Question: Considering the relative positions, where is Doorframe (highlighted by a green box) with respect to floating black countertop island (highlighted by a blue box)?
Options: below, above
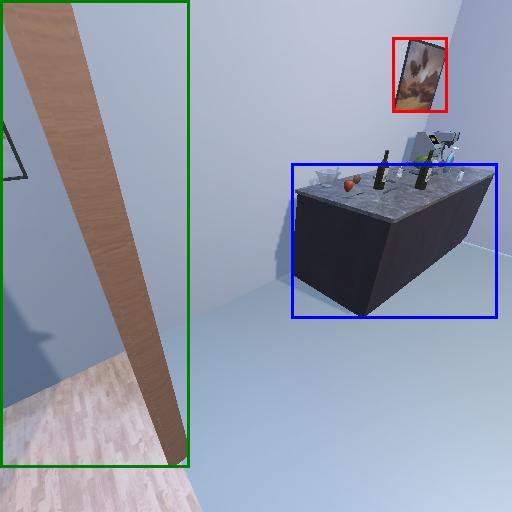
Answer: below